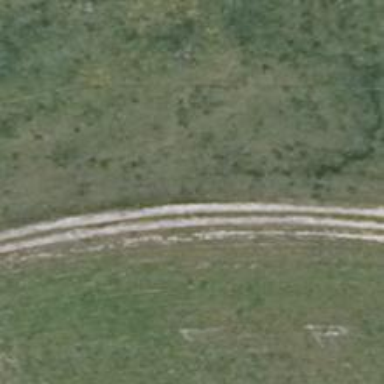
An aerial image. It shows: Track with grade 3 tracktype.